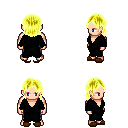
a pixel art fantasy rpg character, male body template, human, light skin, gray robe, metal pants, gold long bangs hairstyle, brown slippers, four views (front, back, left, right), 2x2 character sprite sheet, small pixel art, hard edges, no anti-aliasing